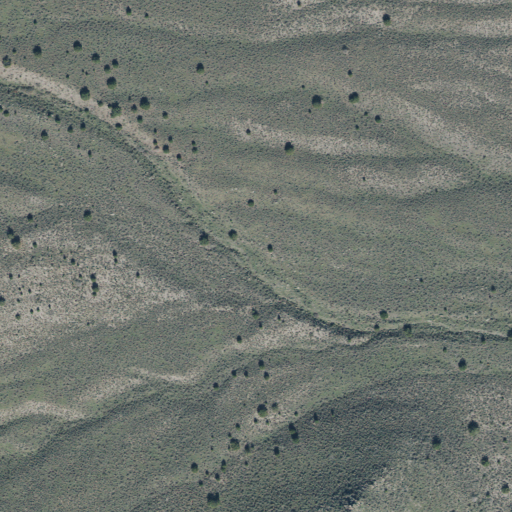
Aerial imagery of valley in Utah named Dry Herd Canyon containing only shrub